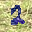
Label: 2